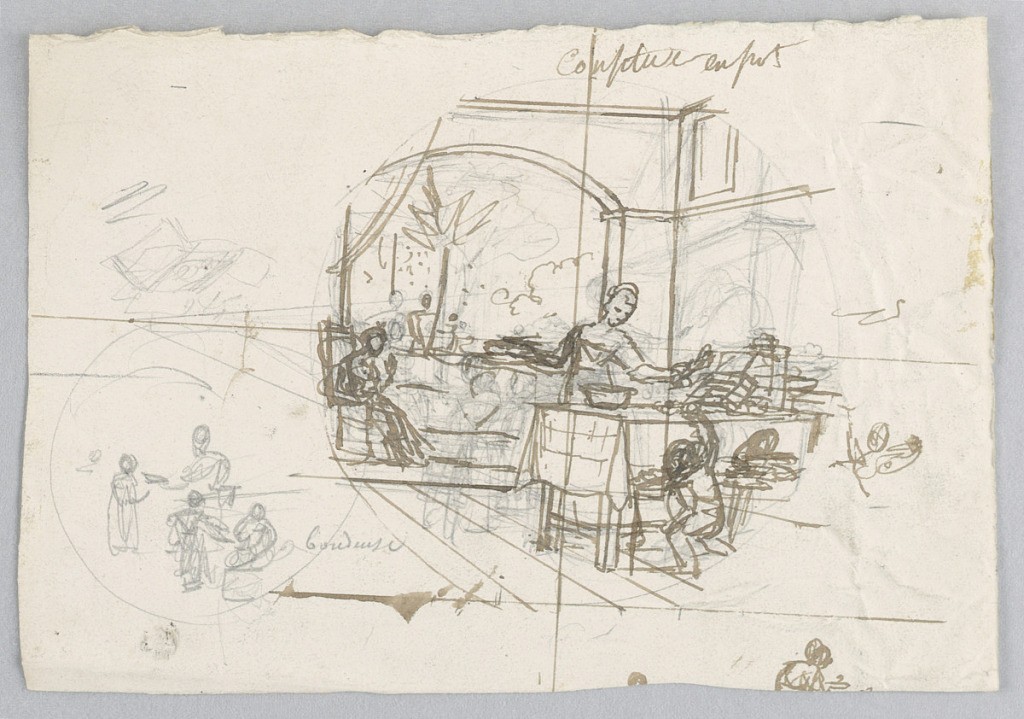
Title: Design for a Painted Porcelain Plate, Confiture en Pot (Potted Jam) for the Service des Objets de Dessert (Dessert Service)
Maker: Jean Charles Develly, French, 1783 - 1849
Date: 1819–20
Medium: Pen and brush and brown ink, graphite on cream laid paper
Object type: Drawing
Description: Design for a painted porcelain plate, rondel. Sketch showing a figure of a woman, center middleground, serving [?] jam to a child.  A figure is seated, left middleground, in front of a palm [?] tree.  A secondary sketch in left foreground shows four figures, one of whom is handing some jam [?] to a young child. The inscription "coudeuse" refers to some other boys at right attempting to get some jam.